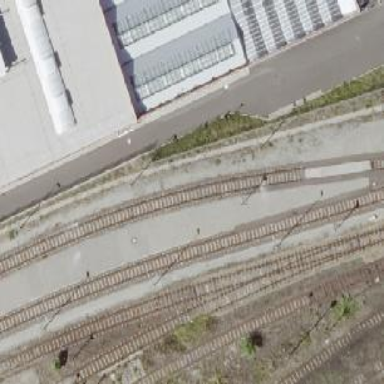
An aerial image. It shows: Railway signal.